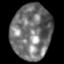
Tissue: skin
Cell type: Epithelial cells
Senescence score: 0.1862
Nuclear area (px): 2176
Mean DAPI intensity: 114.268